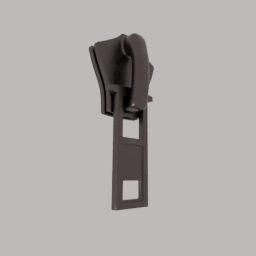
Label: mechanical